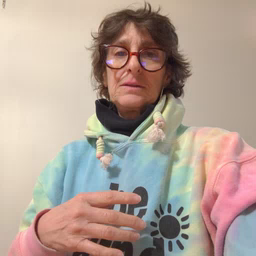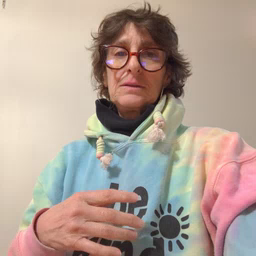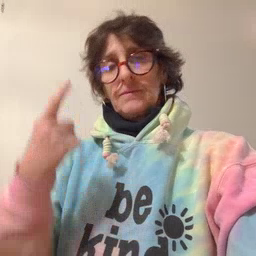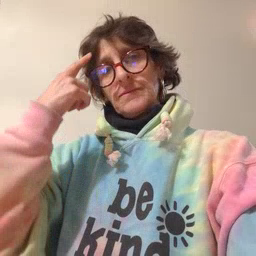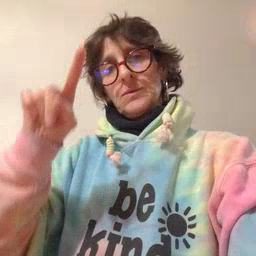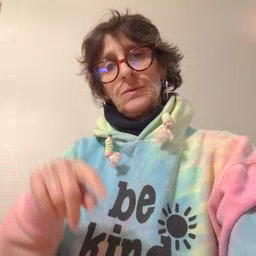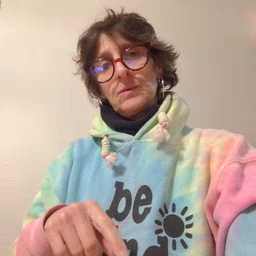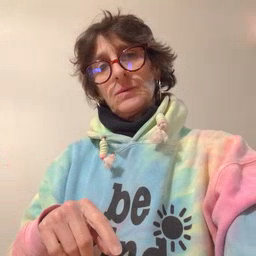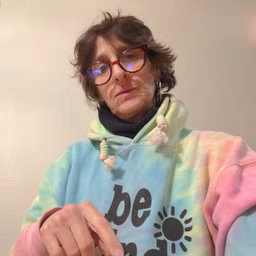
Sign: for